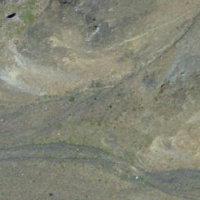
EUNIS habitat code: 31
Species observed at this site:
Humulus lupulus